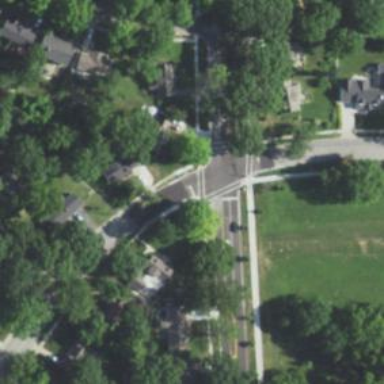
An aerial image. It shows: Solid stop line on the road marking.